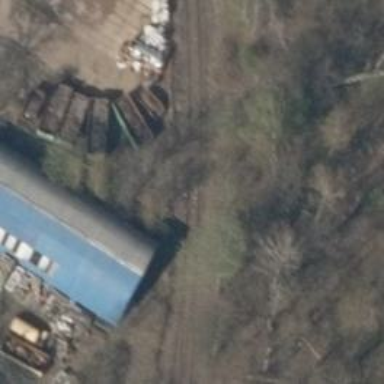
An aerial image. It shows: Railway switch.